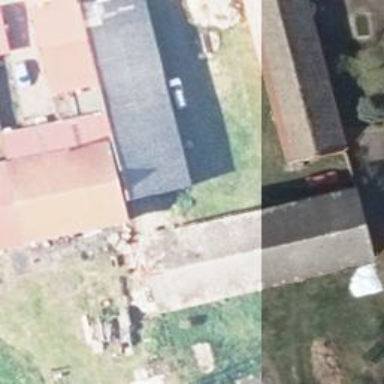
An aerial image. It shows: Farm auxiliary building with gabled roof.